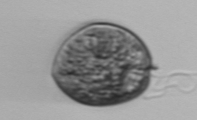
Label: Prorocentrum